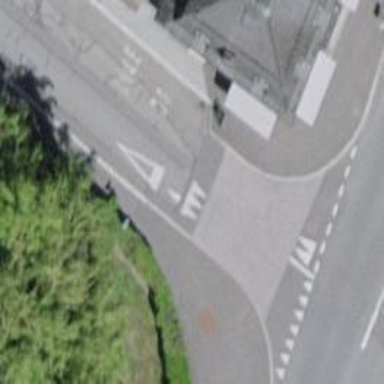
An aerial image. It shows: Unmarked crossing on footway with traffic-calming table.